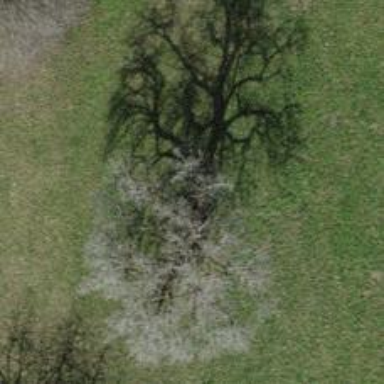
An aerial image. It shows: Beautiful tree in nature.